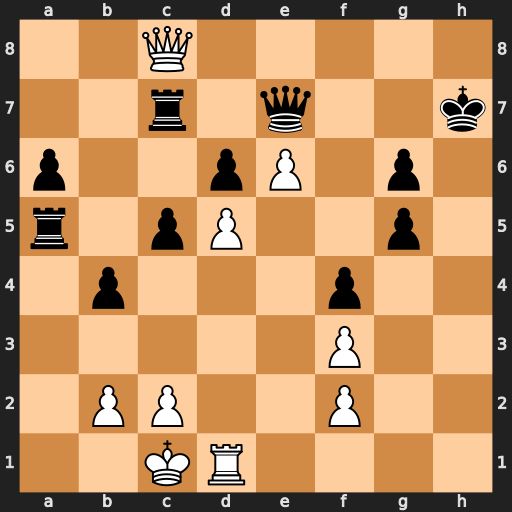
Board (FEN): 2Q5/2r1q2k/p2pP1p1/r1pP2p1/1p3p2/5P2/1PP2P2/2KR4
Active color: w
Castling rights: -
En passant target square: -
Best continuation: Rh1+ Kg7 Qh8#